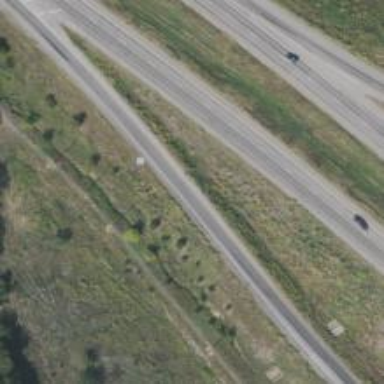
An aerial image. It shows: Motorway link.